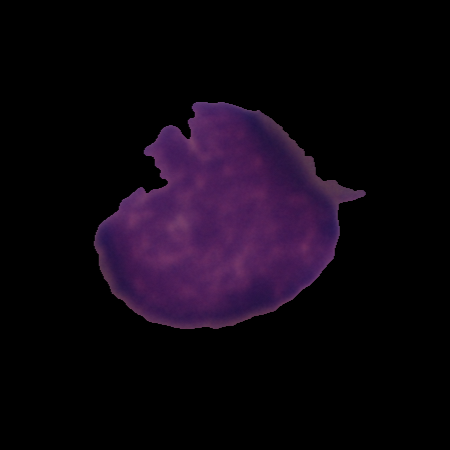
Label: cancer